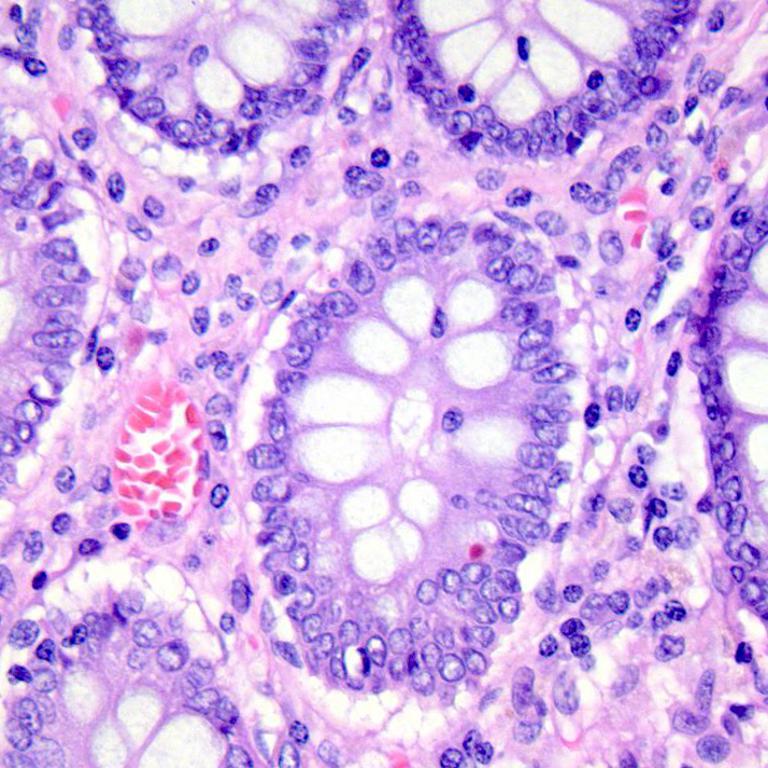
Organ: colon
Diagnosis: benign